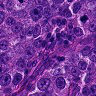
Metastatic tissue present: yes